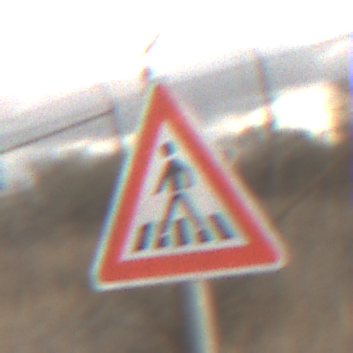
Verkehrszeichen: FussgaengerueberwegRechts
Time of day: SunriseSunset
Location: Outdoor (RoadRail)
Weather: PartlyCloudy
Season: NotSpecified
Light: Natural